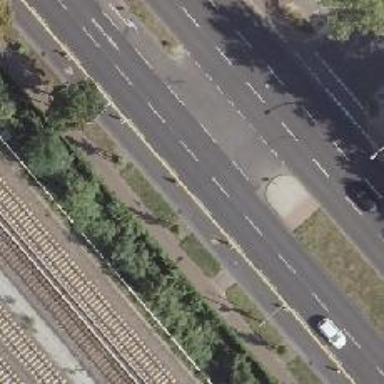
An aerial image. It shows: Primary highway with asphalt surface that includes dual carriageway.